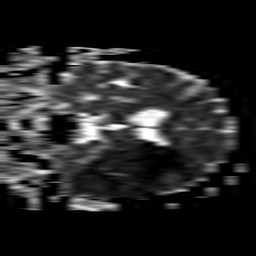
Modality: ADC
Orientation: coronal
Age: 51
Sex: female
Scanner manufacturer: philips
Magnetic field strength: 1.5 T
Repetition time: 3.406 s
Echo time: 0.06922 s